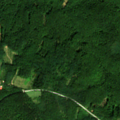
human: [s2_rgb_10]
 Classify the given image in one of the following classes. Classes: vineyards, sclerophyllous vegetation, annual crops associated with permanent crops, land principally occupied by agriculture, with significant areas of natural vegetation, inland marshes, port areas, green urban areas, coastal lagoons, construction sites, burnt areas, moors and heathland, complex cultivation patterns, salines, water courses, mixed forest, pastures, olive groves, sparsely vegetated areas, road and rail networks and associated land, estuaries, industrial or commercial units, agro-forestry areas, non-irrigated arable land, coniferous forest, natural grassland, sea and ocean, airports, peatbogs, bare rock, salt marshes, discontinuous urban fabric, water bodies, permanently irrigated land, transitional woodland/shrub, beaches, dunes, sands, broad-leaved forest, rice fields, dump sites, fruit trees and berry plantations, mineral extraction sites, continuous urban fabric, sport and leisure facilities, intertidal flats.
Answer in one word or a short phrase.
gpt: land principally occupied by agriculture, with significant areas of natural vegetation, broad-leaved forest, mixed forest